Question: I'm rendering the font using freetype2.
I rendered the glyphs using
'''
FT_Load_Glyph(face, glyphIndex, FT_LOAD_DEFAULT);
FT_Render_Glyph(face->glyph, FT_RENDER_MODE_NORMAL);
'''
and converted the bitmap to an ARGB map using a simple loop:
'''
uint32_t* content = ... // ARGB bitmap
for (int py = 0; py < bitmap->rows; py++) {
for (int px = 0; px < bitmap->width; px++) {
uint8_t intensity = bitmap->buffer[py * bitmap->pitch + px];
content[py * bitmap->width + px] = (intensity << 24);
}
}
'''
The result is that my rendered text looks much bolder than when it's rendered from for example notepad:

What could be the reason for this issue?
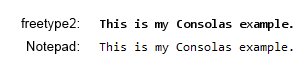
Answer: I'm not a Freetype expert (at all), but if you look at your example bitmap with a magnifying glass you'll see that the Notpad rendering has light blue and pink shades around it. Your rendering is anti-aliased, but all grey.
So I assume that Notepad renders in LCD mode , which <URL> per pixel and then smears them with the neighbouring pixels.
That also means that vertical hinting takes place along these subpixels and that, for example, the width of the vertical stems in the Notepad rendering is four or five sub-pixels, whereas in your rendering is is alwys at full pixel borders, i.e. six subpixels. This makes your rendering look bold in comparison to Notepad's. (Perhaps you can find font sizes where the effect is reversed: Your rendering looks lighter than Notepad's.)
You could do your rendering also in LCD mode ('FT_RENDER_MODE_LCD'). You'd render to a bitmap three times as wide and when you copy the text bitmap to your ARGB bitmap, you should take the average value of three adjacent pixels. (This will not give you true LCD rendering, but a lighter greyscale rendering.)